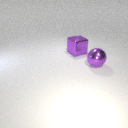
large purple metal cube behind large purple metal sphere